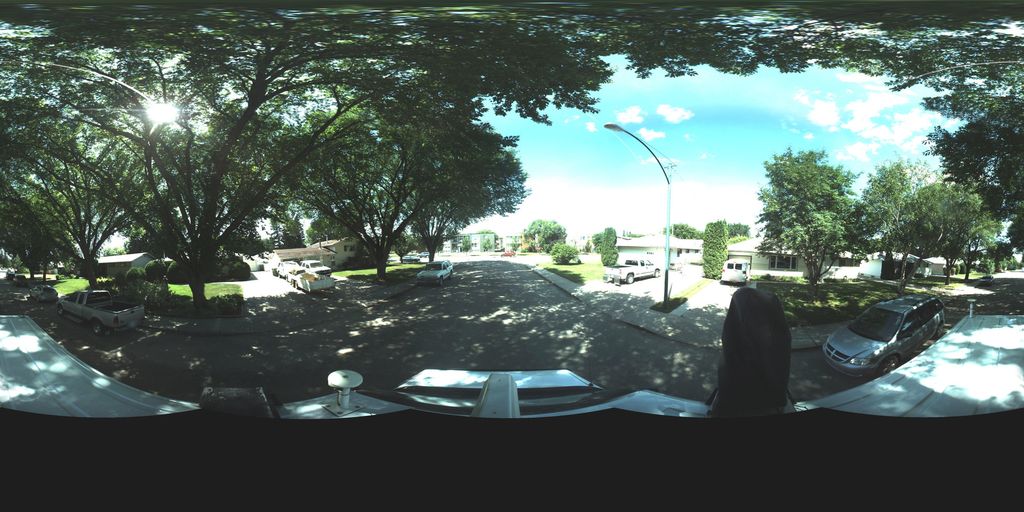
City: saskatoon